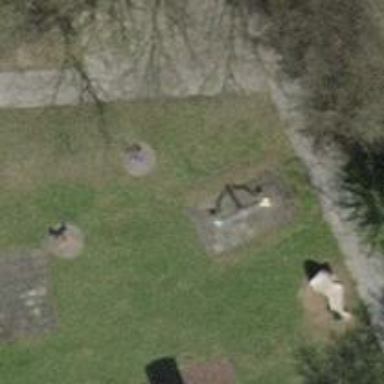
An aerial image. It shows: Playground featuring seesaw.